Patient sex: F
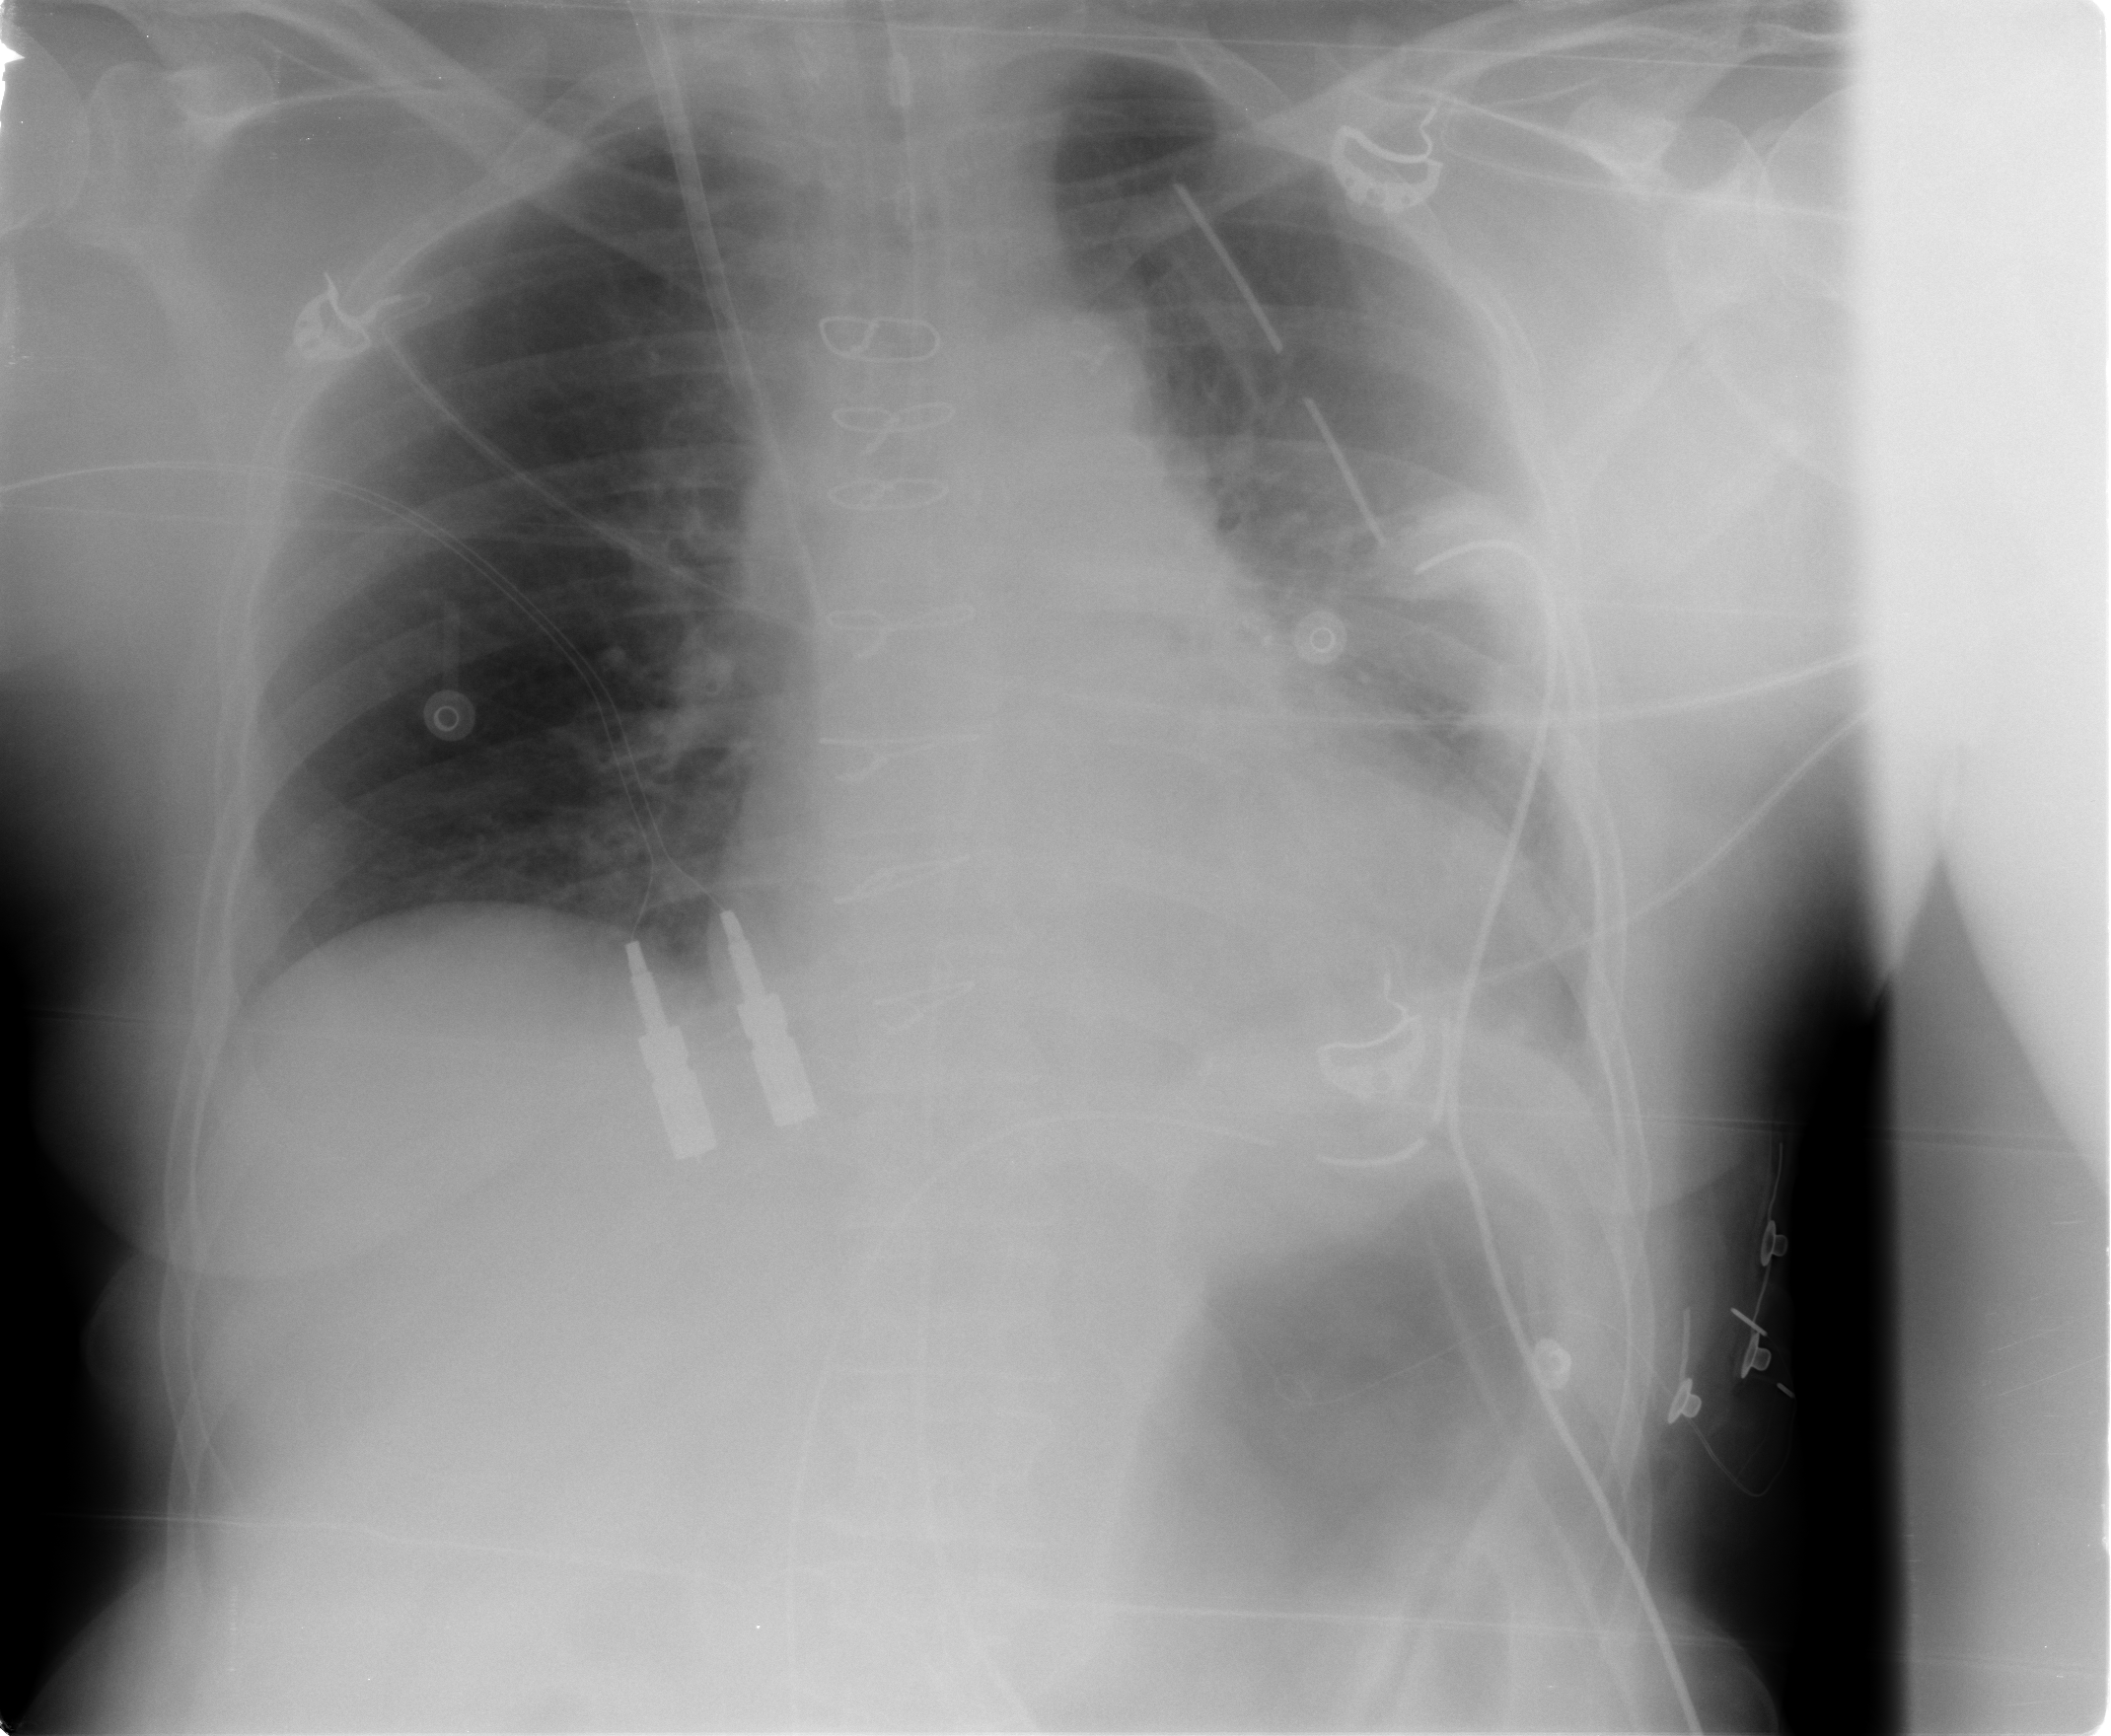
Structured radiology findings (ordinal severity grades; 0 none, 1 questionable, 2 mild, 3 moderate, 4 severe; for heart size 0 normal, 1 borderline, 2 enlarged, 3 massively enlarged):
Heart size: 0
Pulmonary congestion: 0
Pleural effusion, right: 0
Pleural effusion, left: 2
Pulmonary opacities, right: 0
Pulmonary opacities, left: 0
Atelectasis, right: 0
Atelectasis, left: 0